Brain MRI, t2w sequence, axial 2D slice.
Patient: age 29, sex M, weight 78 kg, height 1.78 m
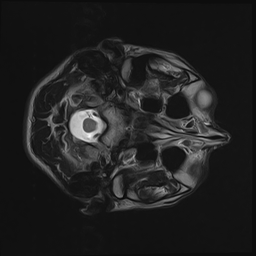